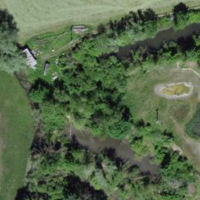
EUNIS habitat code: 23
Species observed at this site:
Felis catus
Tussilago farfara